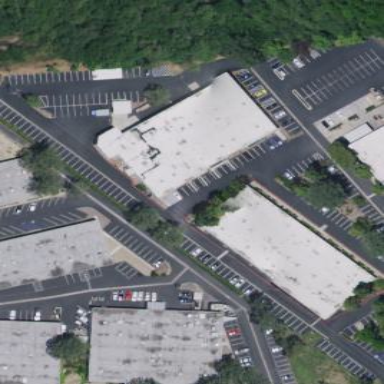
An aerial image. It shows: Industrial building.